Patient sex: M
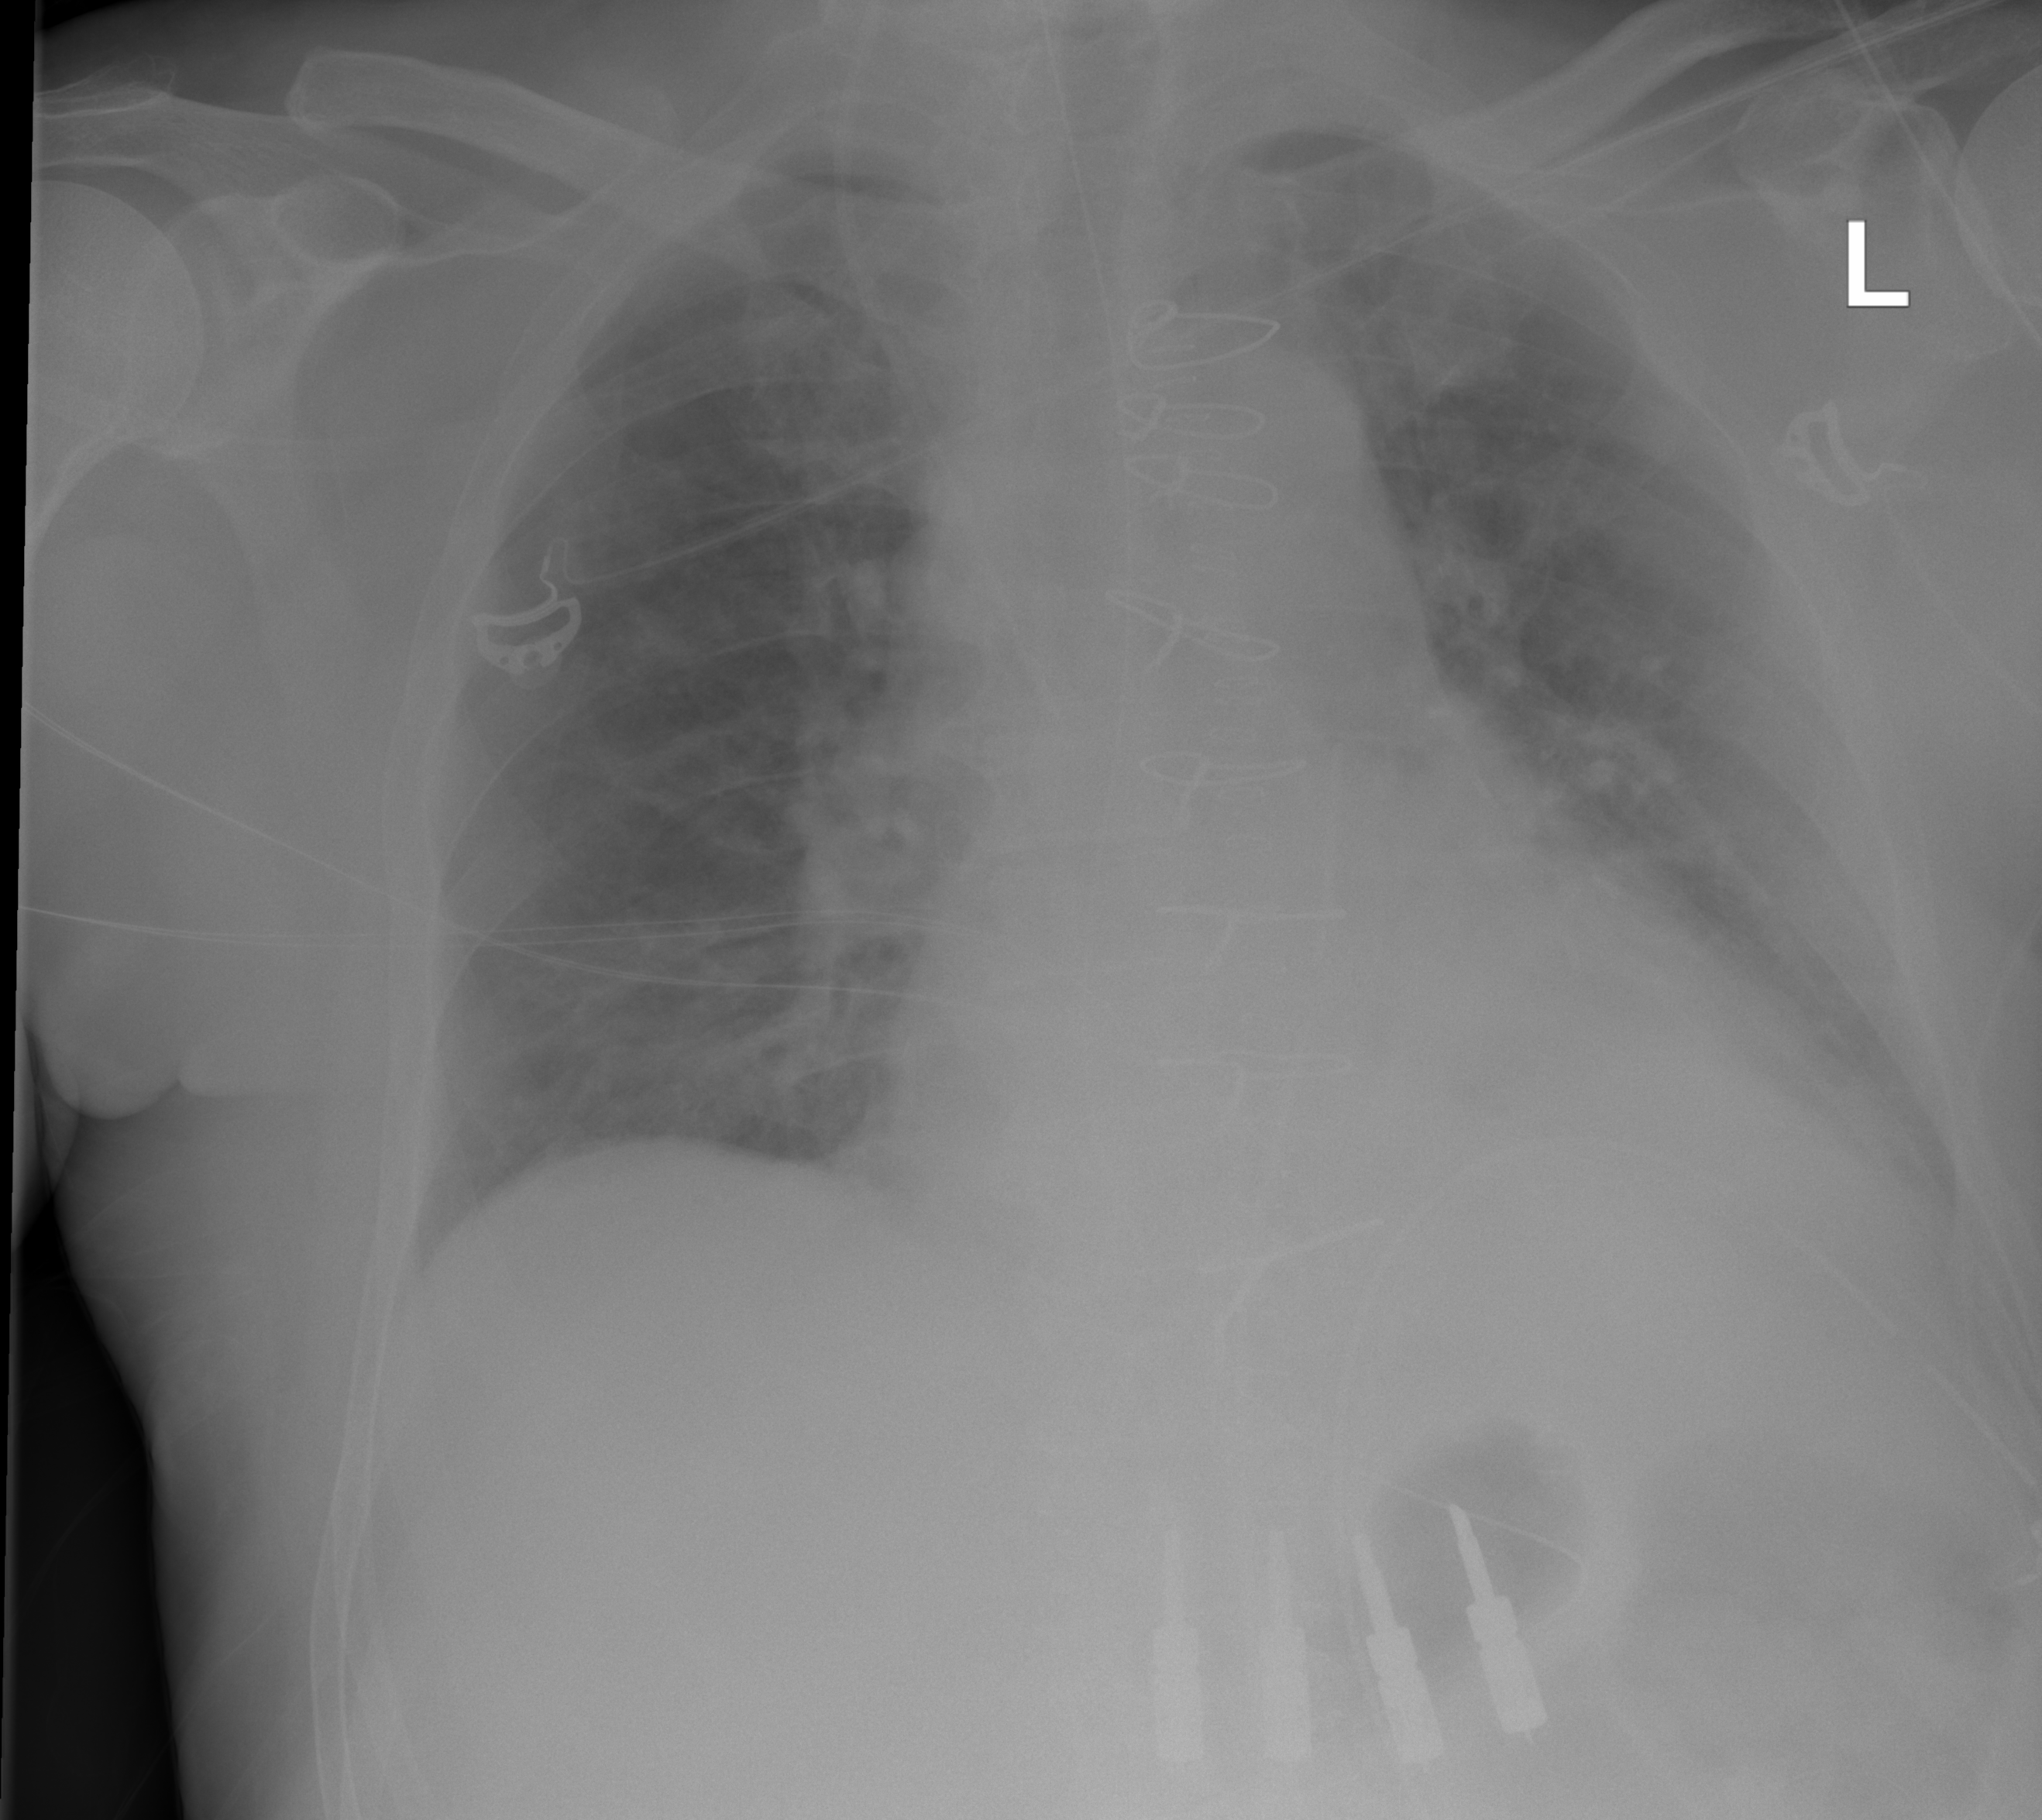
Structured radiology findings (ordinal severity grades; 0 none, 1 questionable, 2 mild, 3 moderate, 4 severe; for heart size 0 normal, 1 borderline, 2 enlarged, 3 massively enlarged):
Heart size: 2
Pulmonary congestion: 2
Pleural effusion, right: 0
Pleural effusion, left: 2
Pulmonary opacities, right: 1
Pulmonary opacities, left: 1
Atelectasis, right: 0
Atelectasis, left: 0